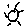
Label: sun